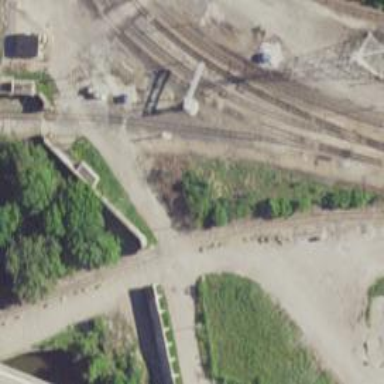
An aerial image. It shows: Railway spur service.